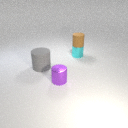
small cyan metal cylinder behind small purple metal cylinder